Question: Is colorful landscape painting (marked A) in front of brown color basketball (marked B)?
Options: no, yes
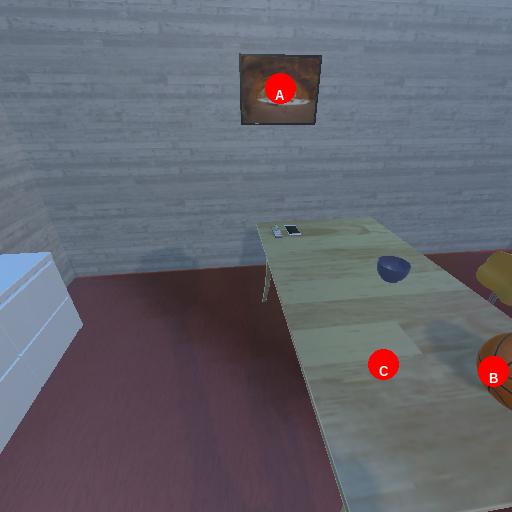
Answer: no